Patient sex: M
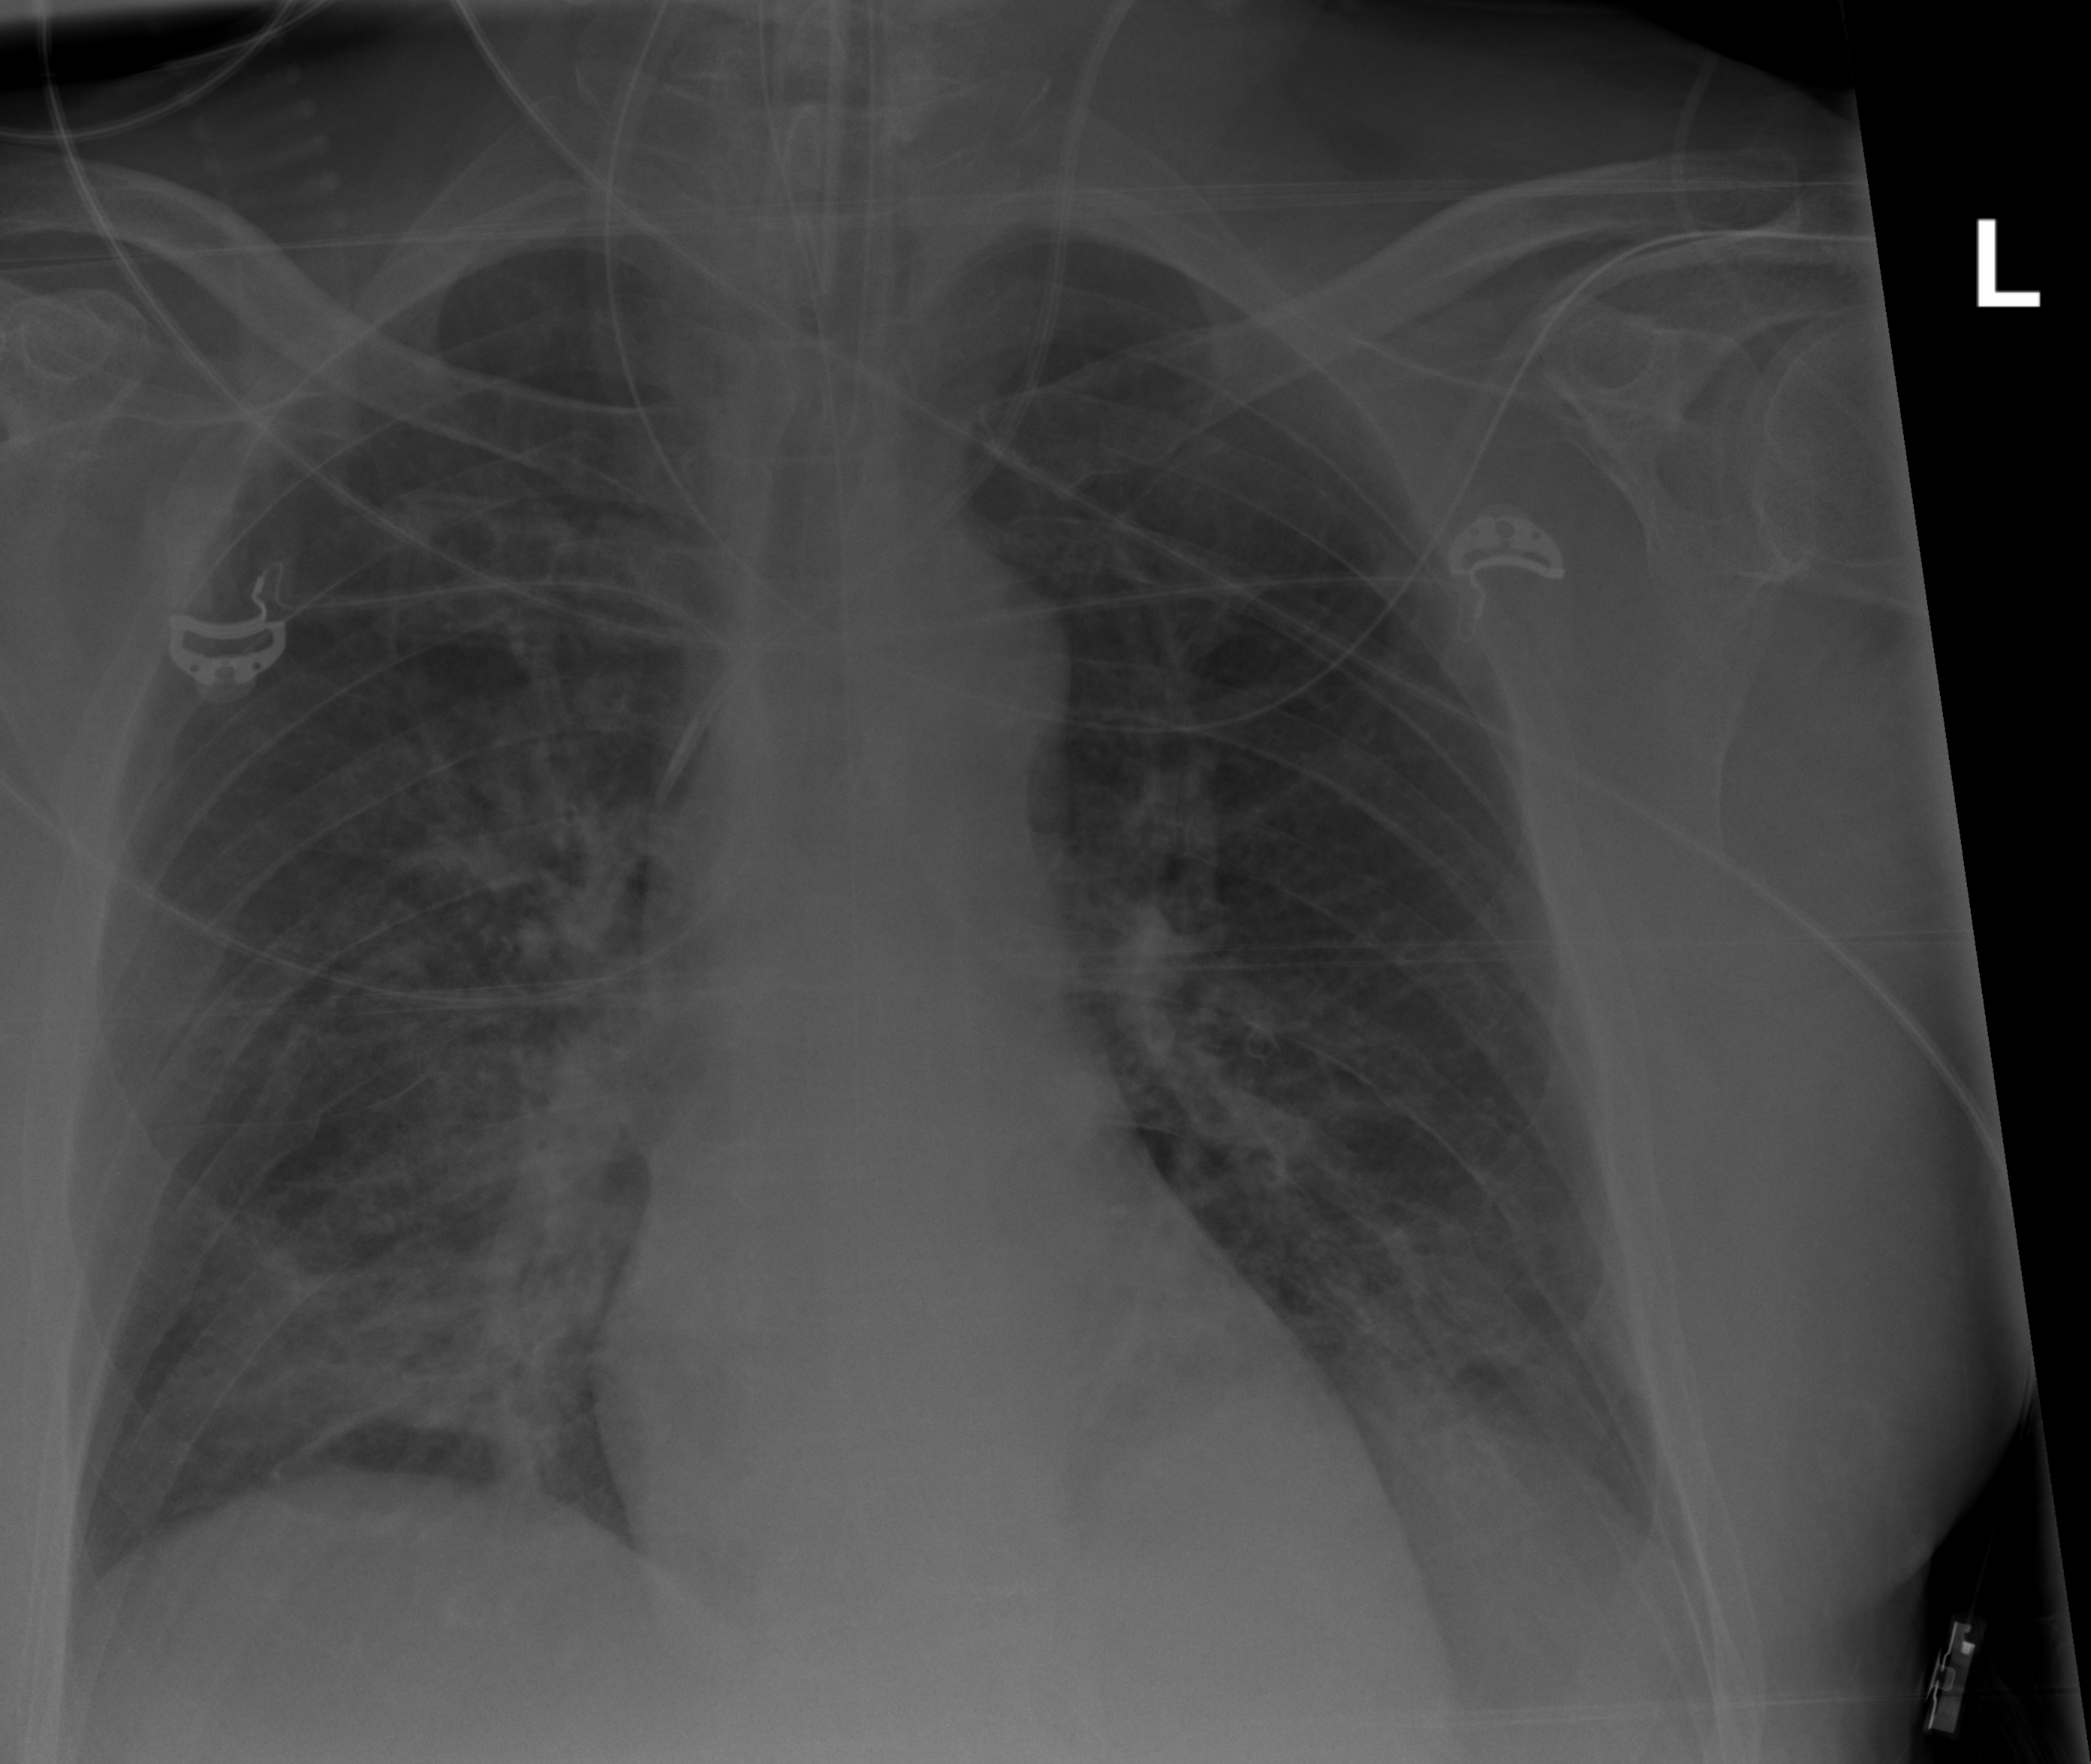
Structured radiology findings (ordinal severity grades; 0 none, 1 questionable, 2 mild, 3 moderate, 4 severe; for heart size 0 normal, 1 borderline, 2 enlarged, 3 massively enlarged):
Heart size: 0
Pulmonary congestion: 0
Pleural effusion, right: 0
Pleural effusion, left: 0
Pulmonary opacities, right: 3
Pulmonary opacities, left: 2
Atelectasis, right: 3
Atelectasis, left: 2